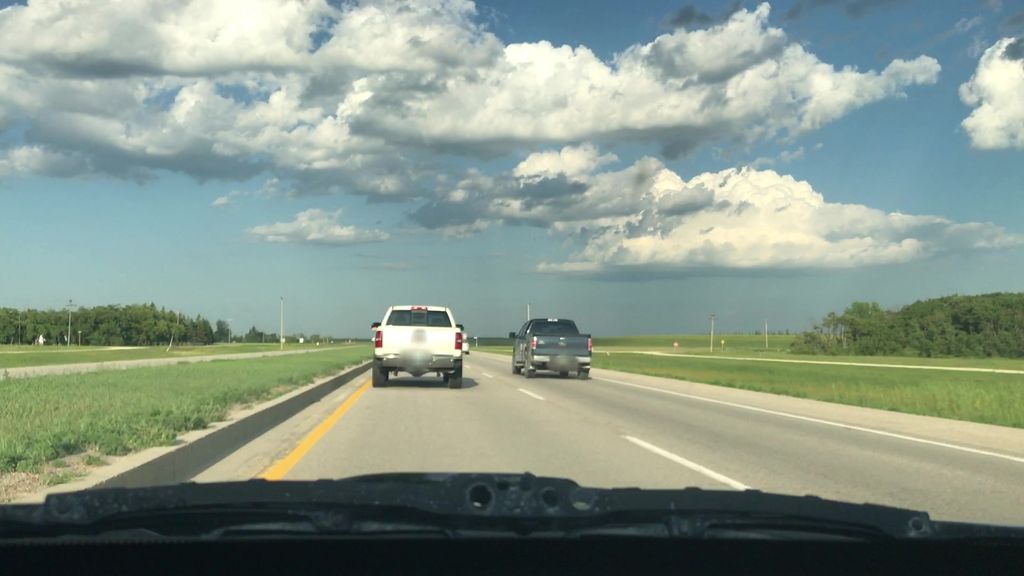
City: winnipeg